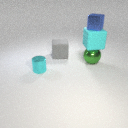
small blue metal cube above large cyan rubber cube